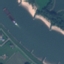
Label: River